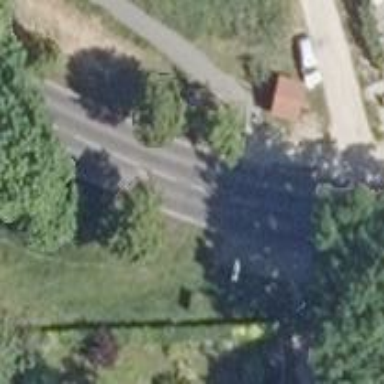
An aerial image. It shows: Uncontrolled crossing along footway.